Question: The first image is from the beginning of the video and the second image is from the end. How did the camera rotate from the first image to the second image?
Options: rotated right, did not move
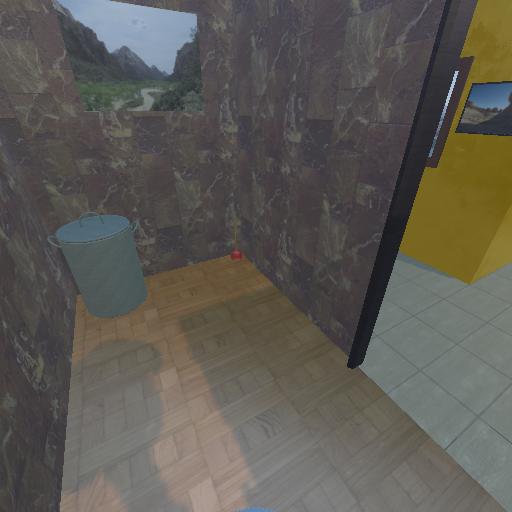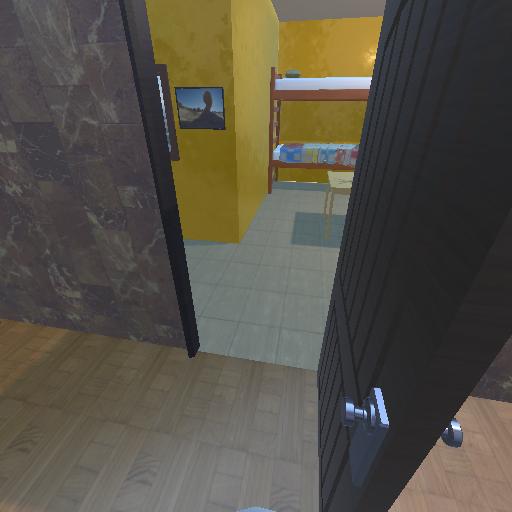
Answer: rotated right